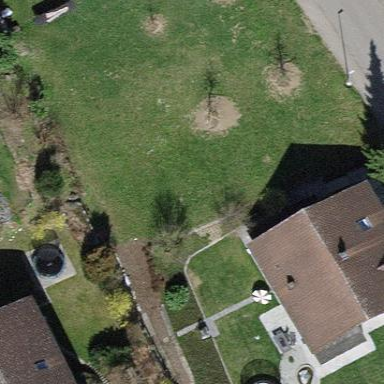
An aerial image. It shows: Simple and straightforward house.